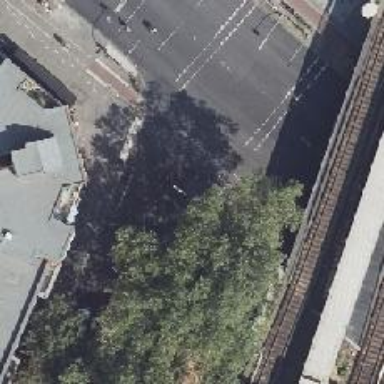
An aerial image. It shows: Cycleway link with asphalt surface.